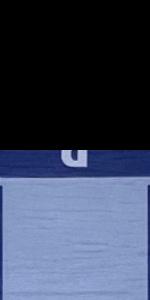
Label: Empty